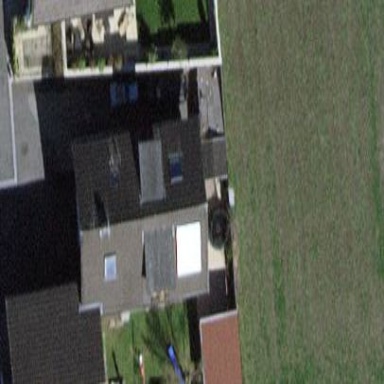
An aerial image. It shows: Semidetached house.